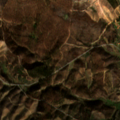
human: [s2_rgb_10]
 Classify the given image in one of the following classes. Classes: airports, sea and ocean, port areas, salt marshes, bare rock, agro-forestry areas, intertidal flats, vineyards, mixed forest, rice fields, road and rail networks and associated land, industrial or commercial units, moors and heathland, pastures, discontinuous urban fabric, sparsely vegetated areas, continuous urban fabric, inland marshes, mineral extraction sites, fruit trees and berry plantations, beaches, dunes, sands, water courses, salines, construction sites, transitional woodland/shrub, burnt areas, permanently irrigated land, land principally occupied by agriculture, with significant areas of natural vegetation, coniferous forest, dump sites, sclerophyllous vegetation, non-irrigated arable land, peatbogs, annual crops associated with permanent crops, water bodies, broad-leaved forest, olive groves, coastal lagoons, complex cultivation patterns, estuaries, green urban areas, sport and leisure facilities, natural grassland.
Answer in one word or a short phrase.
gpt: complex cultivation patterns, transitional woodland/shrub, burnt areas